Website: walmart
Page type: account-selection
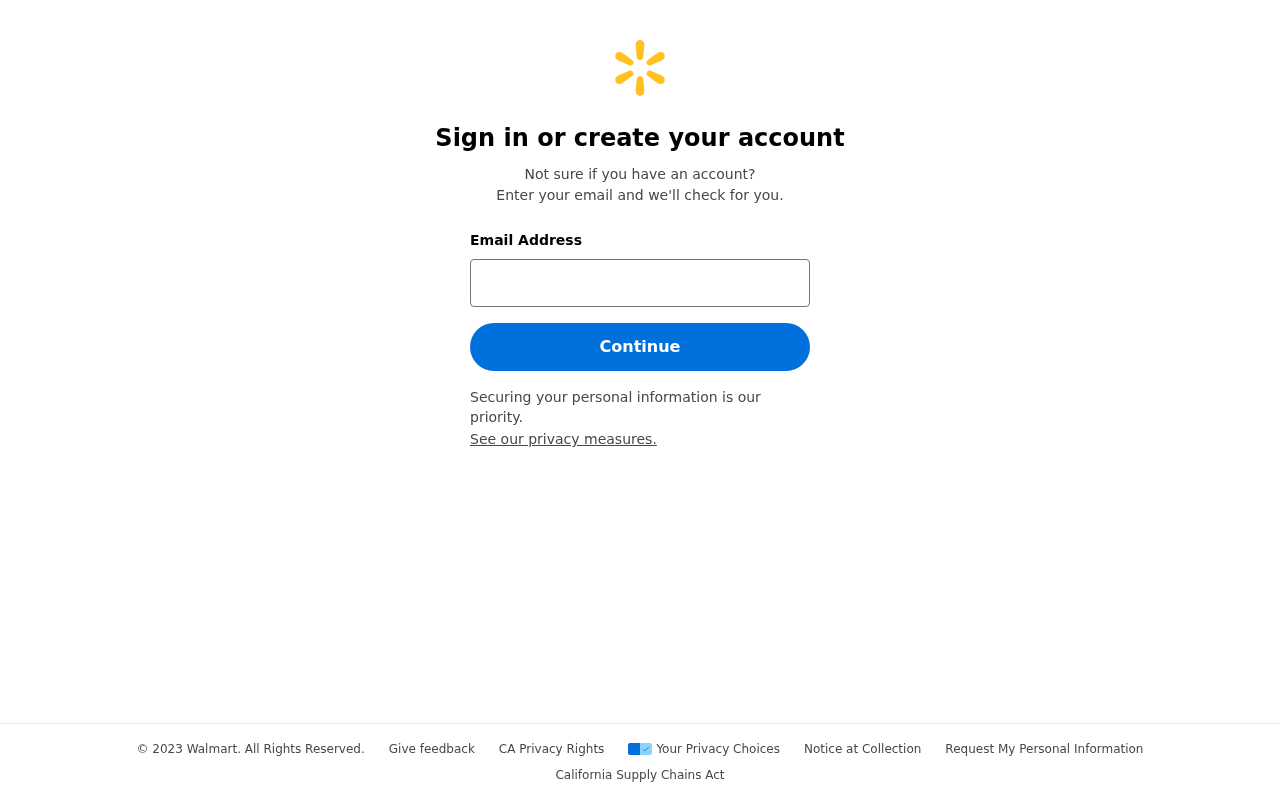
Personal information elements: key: PII_EMAIL
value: hector.jenkins@yahoo.com